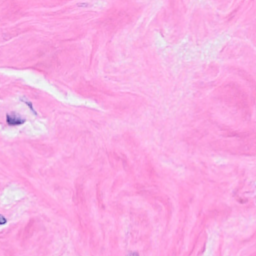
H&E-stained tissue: Breast